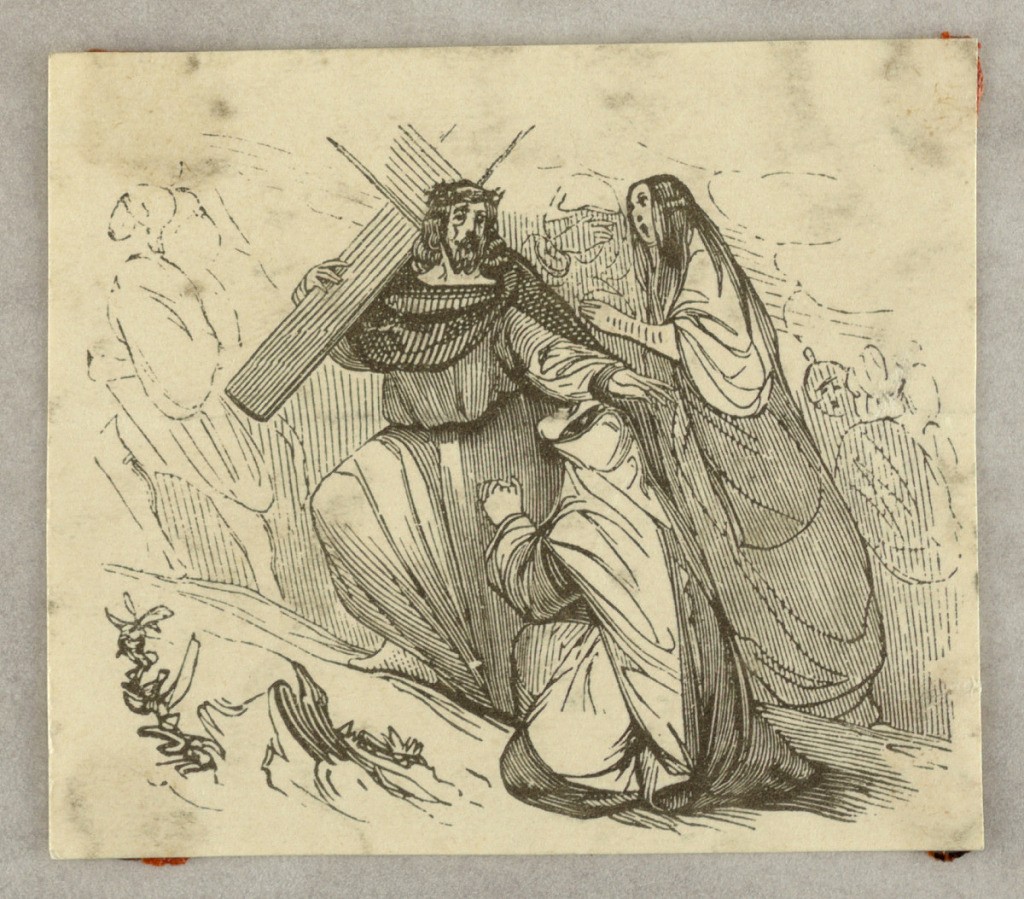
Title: The Farewell to the Women
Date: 1840s
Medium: Wood engraving on paper
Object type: Print
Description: Christ carrying the cross, addresses himself to the kneeling Virgin and another woman.